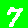
Digit: 7